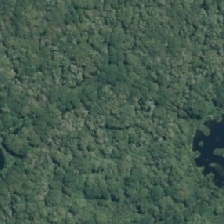
Land cover: deciduous_hardwood